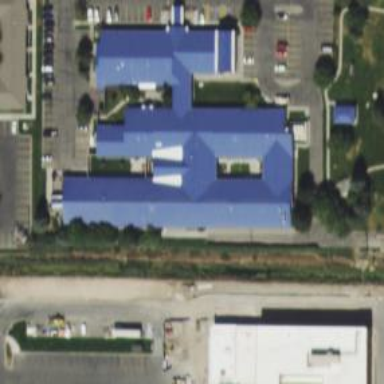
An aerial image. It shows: Healthcare clinic is depicted in the image.